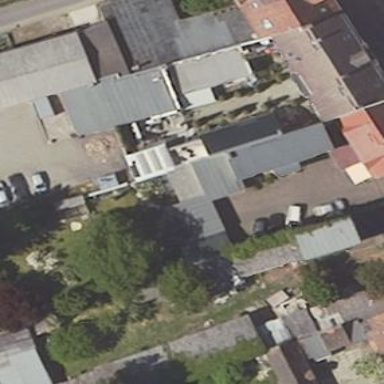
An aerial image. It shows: Building used as car repair shop.